Question: I want this mini code to run but it shows:
'''
'unsupported operand type(s) for /: 'str' and 'str''
'''
How can I fix this ?
Here is a picture of the dataframe:

'''
import pandas as pd
btc = pd.read_csv('btc.csv',index_col='Date',parse_dates=True)
btc = btc['Price']
spy = pd.read_csv('spy.csv',index_col='Date',parse_dates=True)
spy = spy['Price']
stocks = pd.concat([btc,spy],axis=1).dropna()
stocks.columns = ['btc','spy']
stocks.pct_change(1).corr()
'''
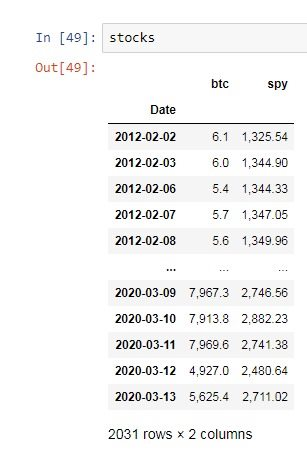
Answer: Perhaps your computer is set to read numbers with a ',' as the decimal separator instead of a '.'. Try:
'''
import pandas as pd
btc = pd.read_csv('btc.csv',index_col='Date',parse_dates=True, decimal='.', thousands=',')
btc = btc['Price']
spy = pd.read_csv('spy.csv',index_col='Date',parse_dates=True, decimal='.', thousands=',')
spy = spy['Price']
stocks = pd.concat([btc,spy],axis=1).dropna()
stocks.columns = ['btc','spy']
stocks.pct_change(1).corr()
'''